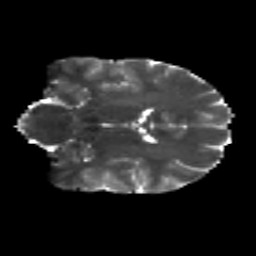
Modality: T2w
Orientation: coronal
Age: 28
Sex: male
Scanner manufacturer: siemens
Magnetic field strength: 3 T
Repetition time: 8.8 s
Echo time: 0.085 s